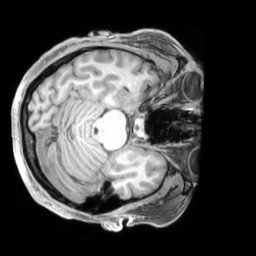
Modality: T1w
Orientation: axial
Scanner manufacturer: siemens
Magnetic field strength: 3 T
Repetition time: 2.3 s
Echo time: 0.00226 s